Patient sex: F
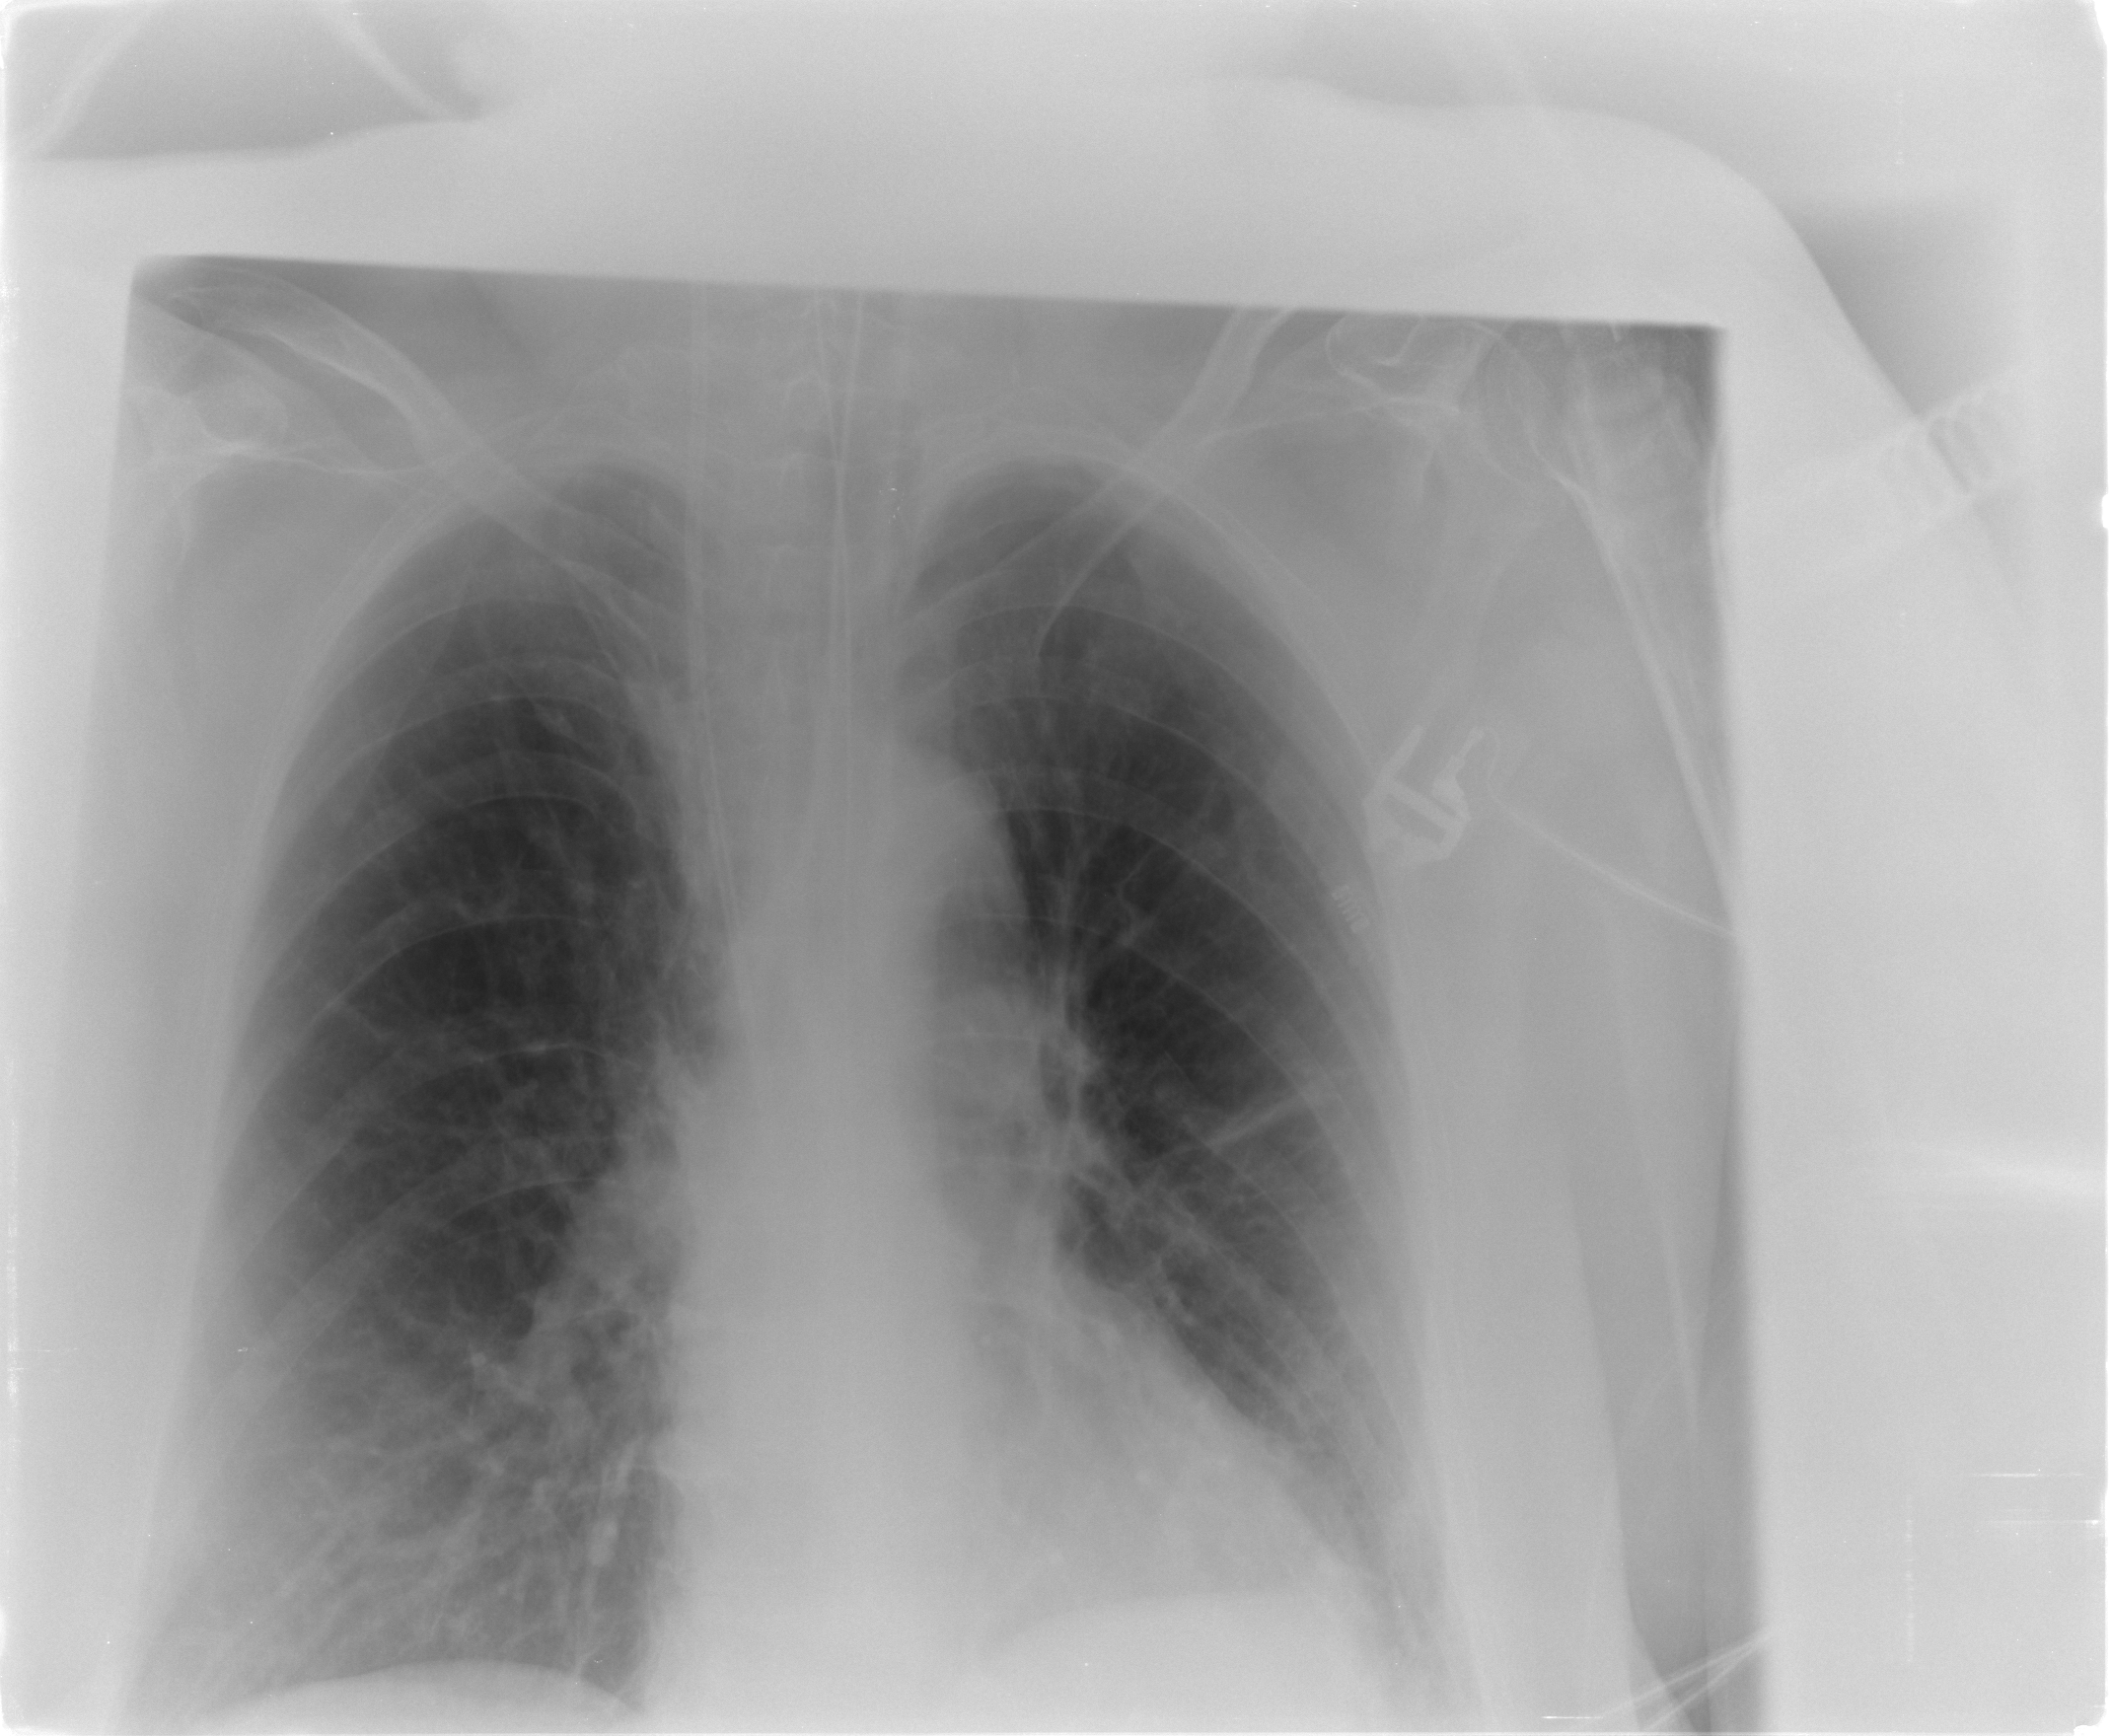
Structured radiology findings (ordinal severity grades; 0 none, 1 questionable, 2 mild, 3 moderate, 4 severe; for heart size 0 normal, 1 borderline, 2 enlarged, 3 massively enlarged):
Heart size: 0
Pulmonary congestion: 0
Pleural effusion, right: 0
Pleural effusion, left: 0
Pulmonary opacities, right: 0
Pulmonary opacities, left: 0
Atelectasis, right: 0
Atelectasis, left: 1